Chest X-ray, AP view. Patient: 62 years old, sex M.
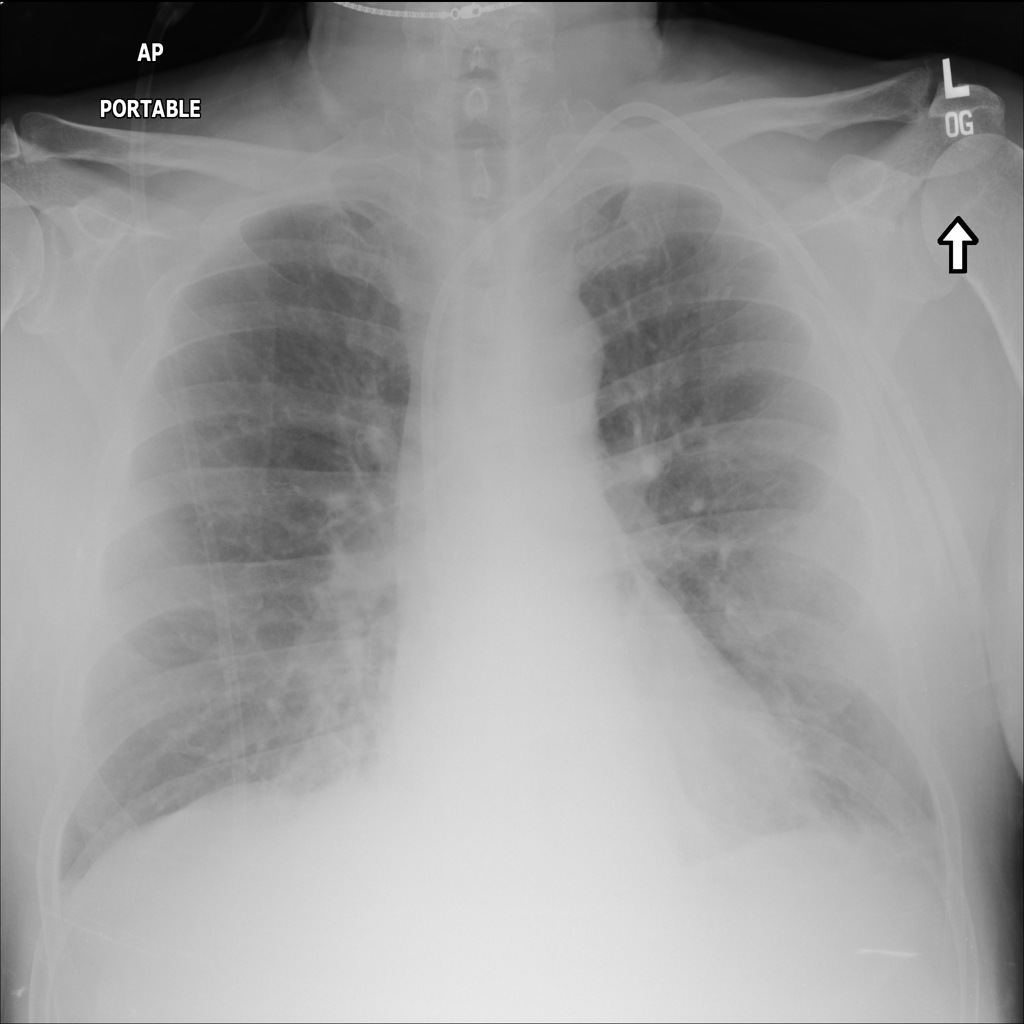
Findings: Consolidation